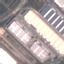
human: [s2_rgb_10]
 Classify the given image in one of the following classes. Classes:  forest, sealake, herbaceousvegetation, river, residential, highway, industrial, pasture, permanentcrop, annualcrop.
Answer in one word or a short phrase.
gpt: Industrial